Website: crate-barrel
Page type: payment
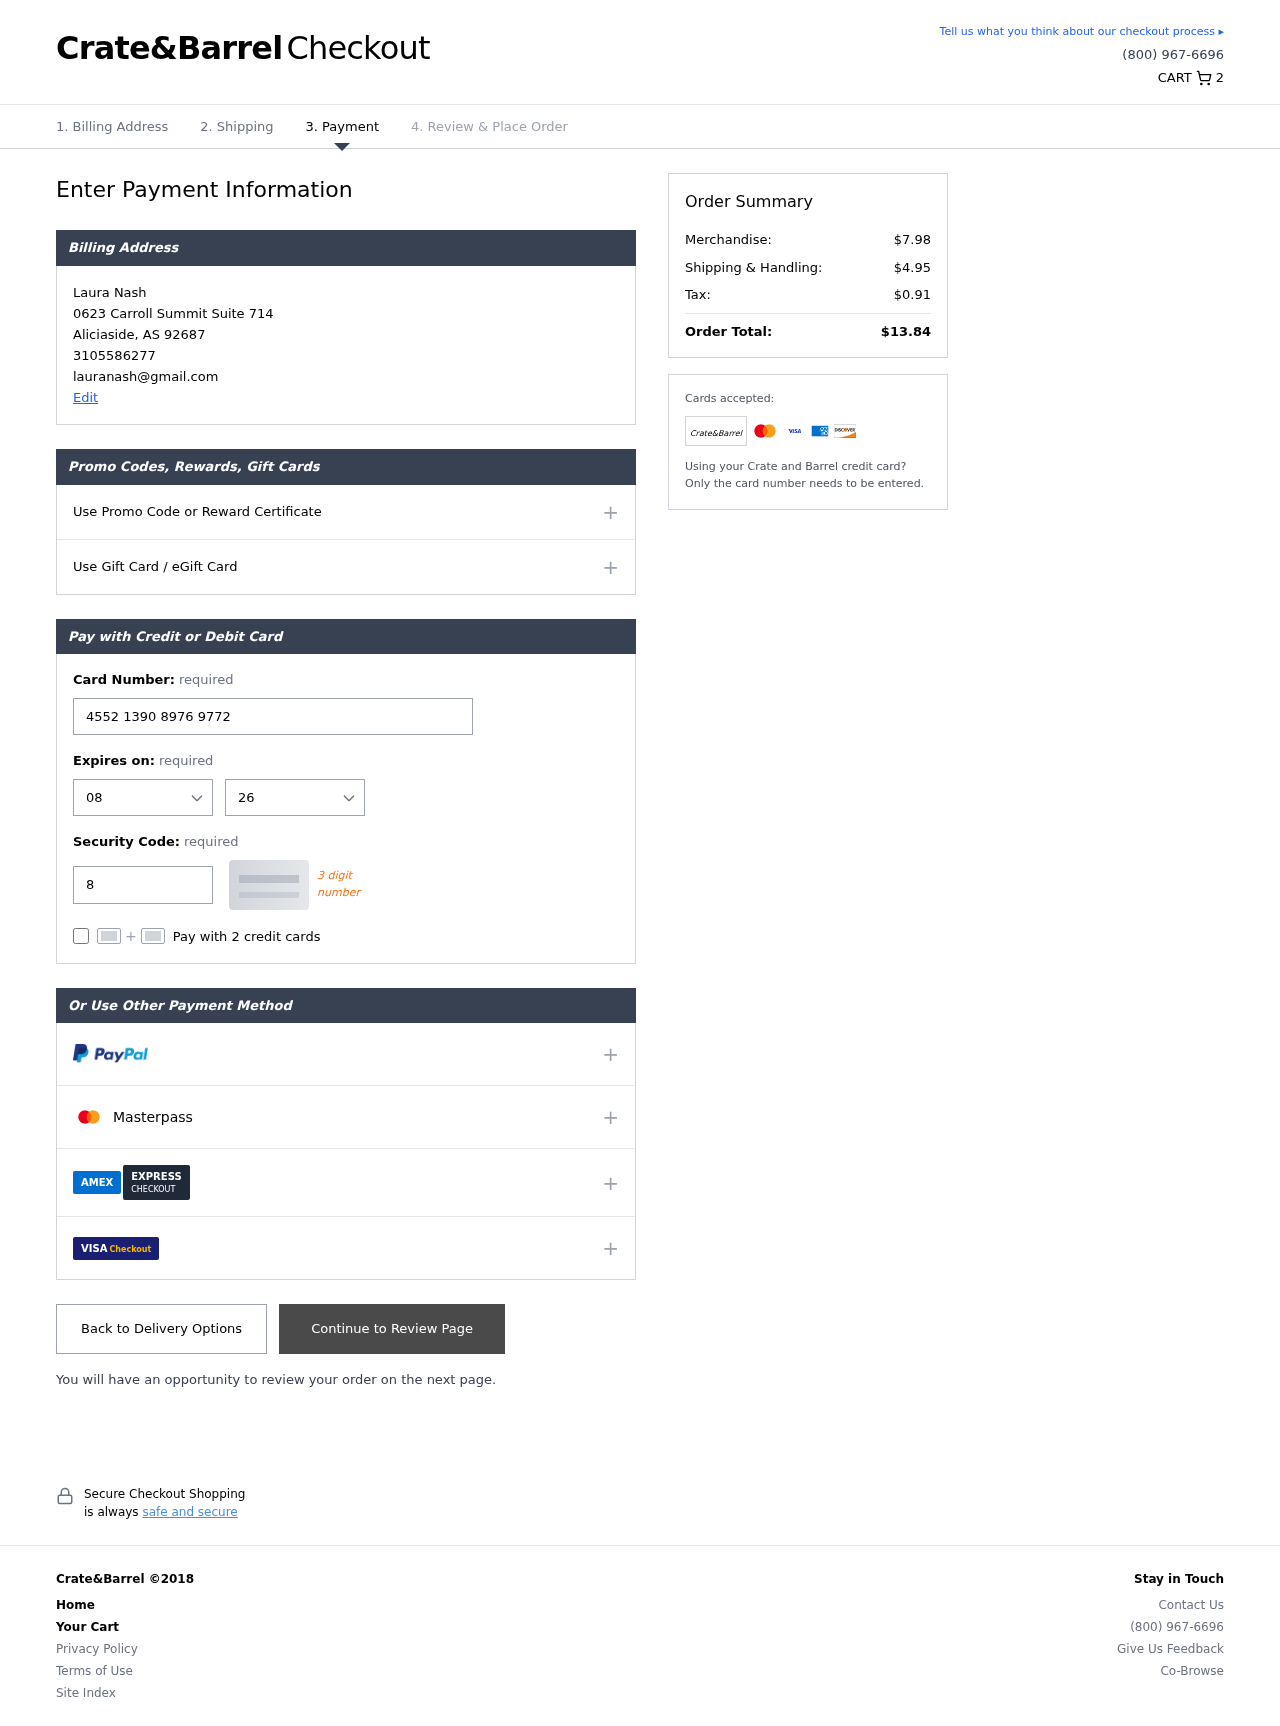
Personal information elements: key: PII_CARD_CVV
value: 852
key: PII_CARD_EXPIRY_MONTH
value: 08
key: PII_CARD_EXPIRY_YEAR
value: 26
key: PII_CARD_NUMBER
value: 4552 1390 8976 9772
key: PII_CITY
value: Aliciaside
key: PII_EMAIL
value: lauranash@gmail.com
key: PII_FULLNAME
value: Laura Nash
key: PII_PHONE
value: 3105586277
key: PII_POSTCODE
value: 92687
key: PII_STATE_ABBR
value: AS
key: PII_STREET
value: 0623 Carroll Summit Suite 714
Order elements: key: ORDER_NUM_ITEMS
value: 2
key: ORDER_SUBTOTAL
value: $7.98
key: ORDER_SHIPPING_COST
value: $4.95
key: ORDER_TAX
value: $0.91
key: ORDER_TOTAL
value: $13.84